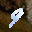
Label: 9